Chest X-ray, PA view. Patient: 20 years old, sex M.
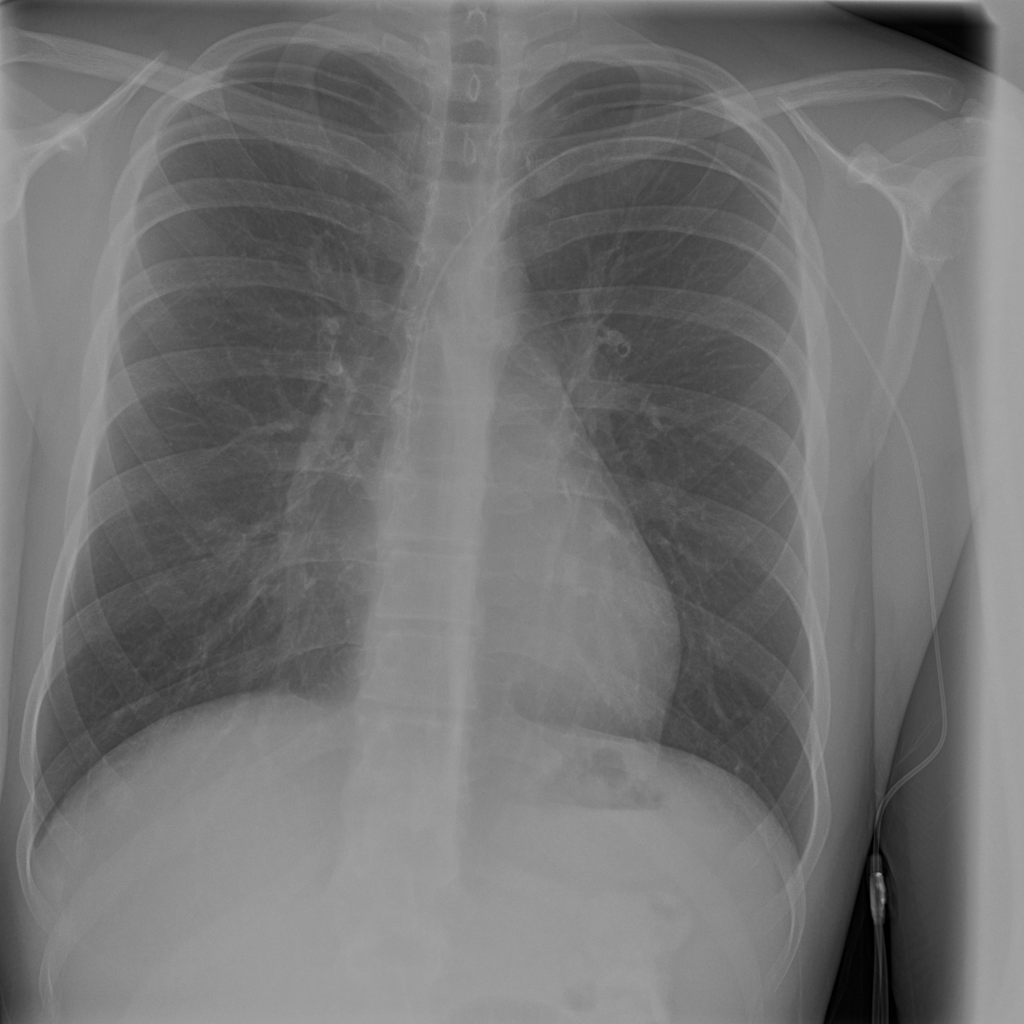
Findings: No Finding